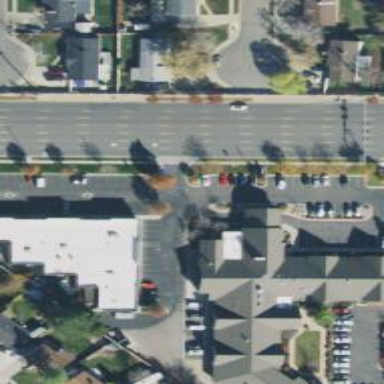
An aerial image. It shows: Parking space.